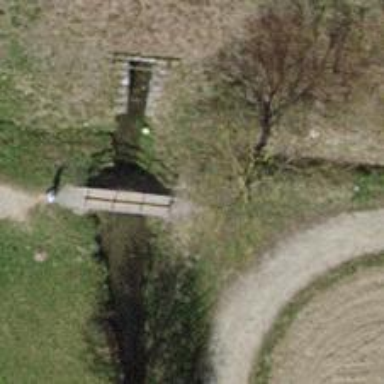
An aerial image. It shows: Footway bridge.